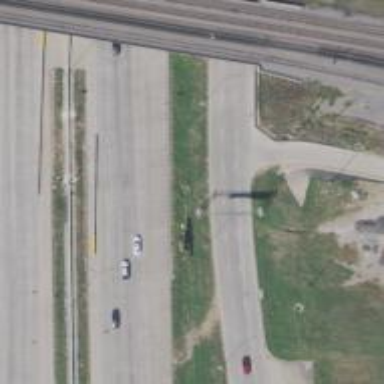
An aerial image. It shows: Secondary road with frontage road.